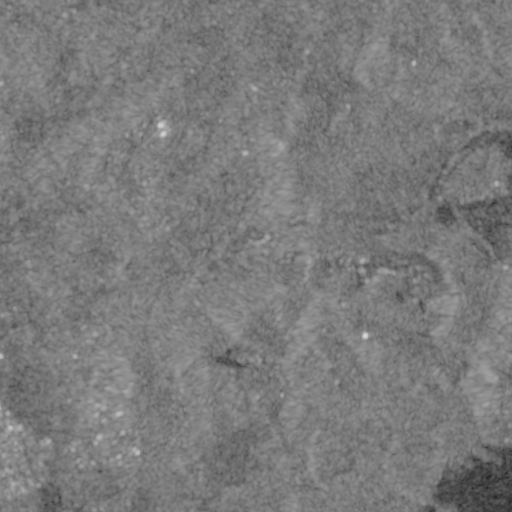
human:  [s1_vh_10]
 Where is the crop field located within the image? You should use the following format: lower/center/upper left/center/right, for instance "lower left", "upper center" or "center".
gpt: The crop field is located in the lower left of the image.
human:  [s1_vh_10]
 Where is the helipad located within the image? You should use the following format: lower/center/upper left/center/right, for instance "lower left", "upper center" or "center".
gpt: The helipad is located in the lower center of the image.
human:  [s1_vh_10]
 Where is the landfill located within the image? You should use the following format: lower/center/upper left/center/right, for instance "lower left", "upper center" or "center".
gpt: The landfill is located in the center right of the image.
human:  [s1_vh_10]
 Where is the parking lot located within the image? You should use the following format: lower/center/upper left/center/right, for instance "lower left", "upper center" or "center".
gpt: The parking lot is located in the lower right of the image.
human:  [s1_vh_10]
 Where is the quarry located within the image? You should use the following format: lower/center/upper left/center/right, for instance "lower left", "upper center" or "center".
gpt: The quarry is located in the lower center of the image.
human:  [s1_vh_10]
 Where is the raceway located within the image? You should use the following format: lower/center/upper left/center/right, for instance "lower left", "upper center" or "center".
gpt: The raceway is located in the upper left of the image.
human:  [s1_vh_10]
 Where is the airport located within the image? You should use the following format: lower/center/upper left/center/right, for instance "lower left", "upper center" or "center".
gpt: There is no airport in the image.

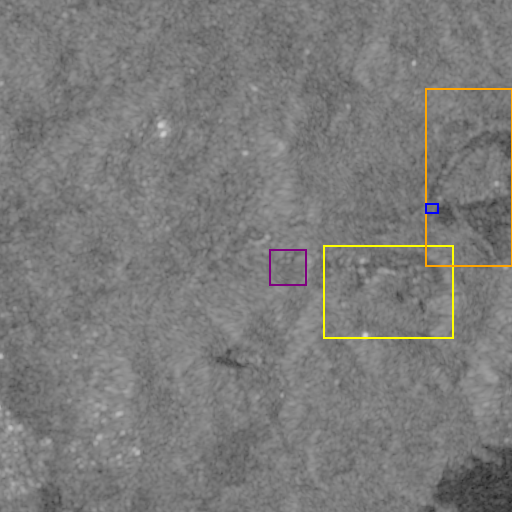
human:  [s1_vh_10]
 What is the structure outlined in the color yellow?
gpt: The structure outlined in yellow is a landfill.
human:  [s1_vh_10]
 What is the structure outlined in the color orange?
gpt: The structure outlined in orange is a park.
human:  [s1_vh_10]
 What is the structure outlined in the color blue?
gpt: The structure outlined in blue is a parking lot.
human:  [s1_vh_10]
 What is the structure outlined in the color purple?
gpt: The structure outlined in purple is a quarry.
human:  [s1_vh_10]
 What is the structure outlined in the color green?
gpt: There is no green outline.